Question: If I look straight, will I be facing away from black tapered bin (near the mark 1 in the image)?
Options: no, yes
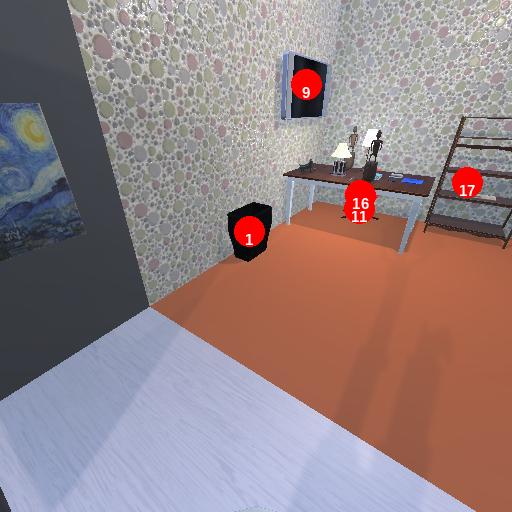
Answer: no